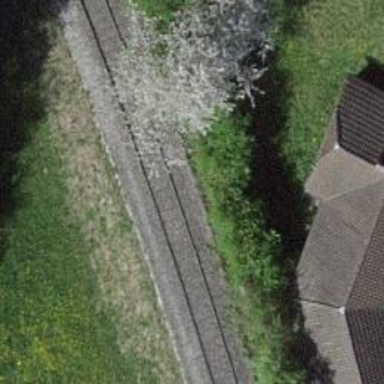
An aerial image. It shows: Abandoned railway.